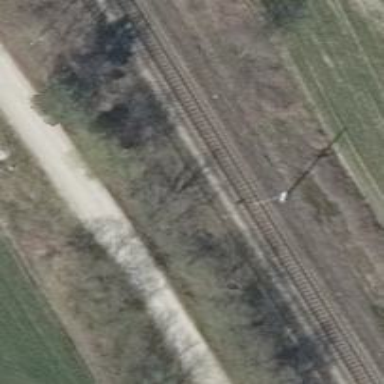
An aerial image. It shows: Railway signal.